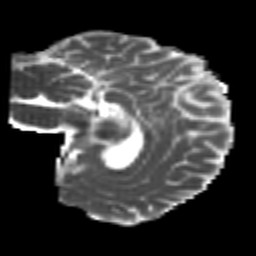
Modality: MD
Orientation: sagittal
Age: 22
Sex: female
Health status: healthy
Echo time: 0.074 s